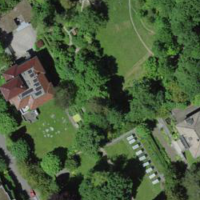
EUNIS habitat code: 53
Species observed at this site:
Leptoglossus occidentalis
Ilex aquifolium
Climacium dendroides
Cyaniris semiargus
Rhytidiadelphus squarrosus
Sylvia atricapilla
Autographa gamma
Coenonympha pamphilus
Lampyris noctiluca
Acer campestre
Cidnopus pilosus
Polygonia c-album
Tortula muralis
Pyrgus malvae
Aglais urticae